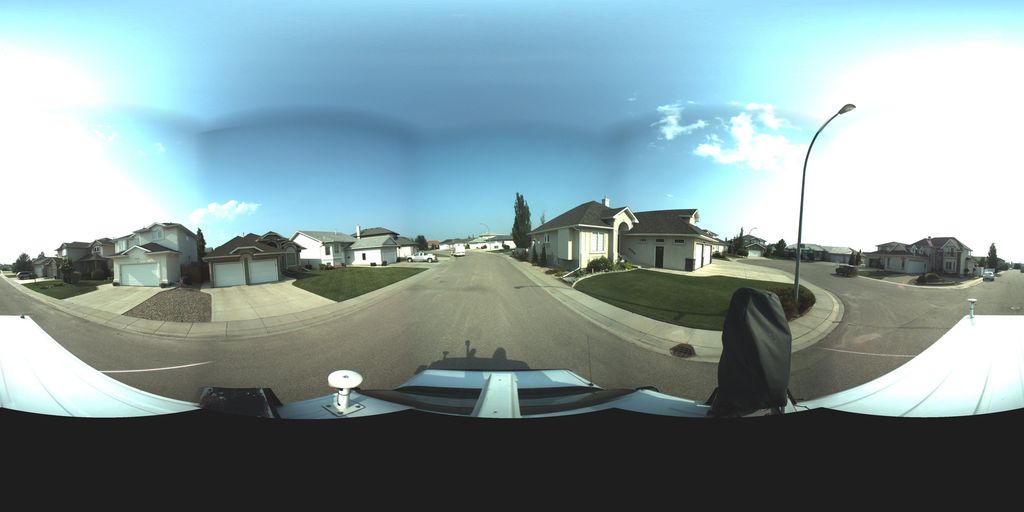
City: saskatoon